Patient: sex F, age 61
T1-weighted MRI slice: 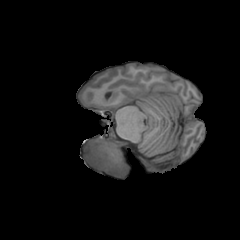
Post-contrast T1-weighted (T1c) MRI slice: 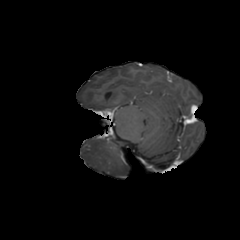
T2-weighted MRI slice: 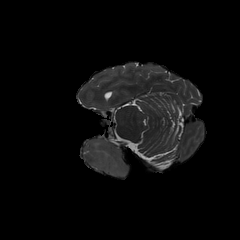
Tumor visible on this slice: yes
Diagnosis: Glioblastoma, IDH-wildtype
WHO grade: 4